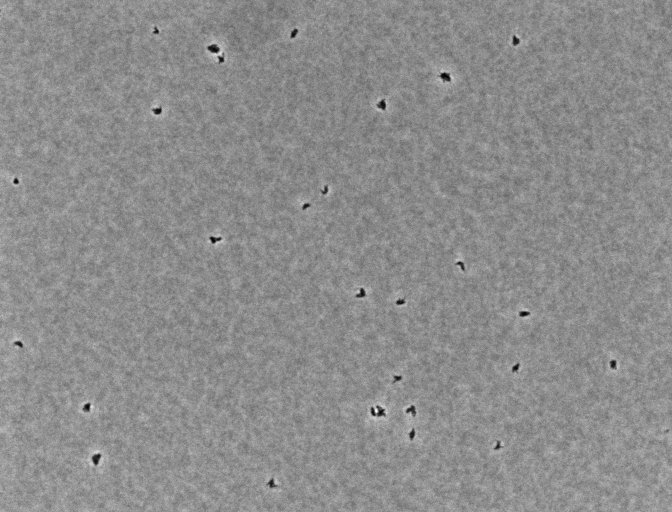
Phase contrast microscopy, 20x objective, 3 h incubation